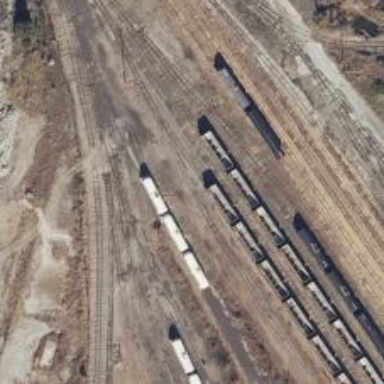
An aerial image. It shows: Disused railway spur line.